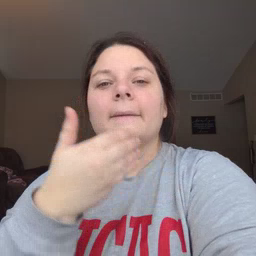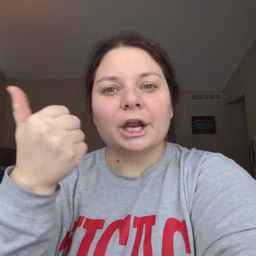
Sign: better